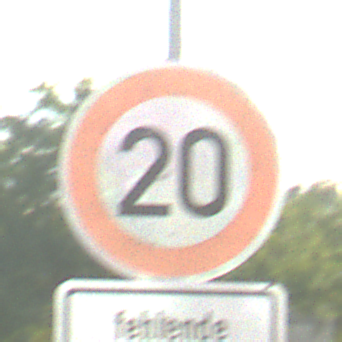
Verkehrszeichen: Geschwindigkeit20
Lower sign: HinweiseAufGefahrenDurchVerbaleAngabe7
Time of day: MorningAfternoon
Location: Outdoor (RoadRail)
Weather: PartlyCloudy
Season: NotSpecified
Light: Natural